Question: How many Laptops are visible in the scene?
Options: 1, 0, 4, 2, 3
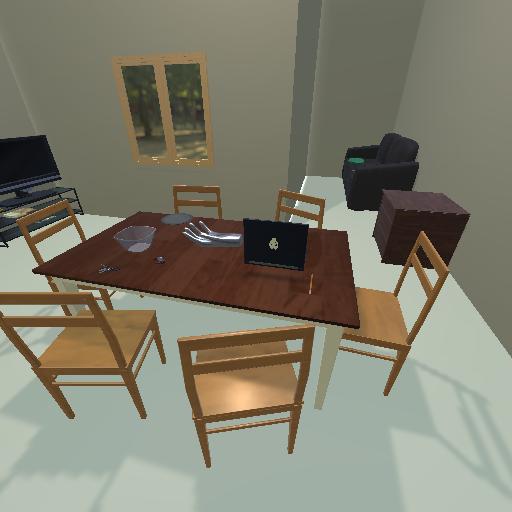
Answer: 1